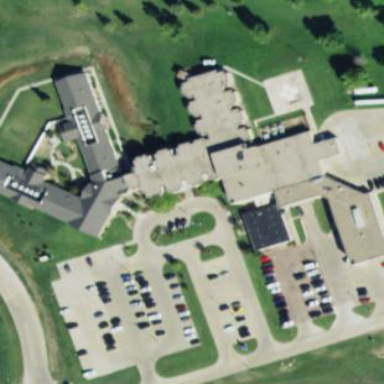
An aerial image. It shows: Hospital providing healthcare services.